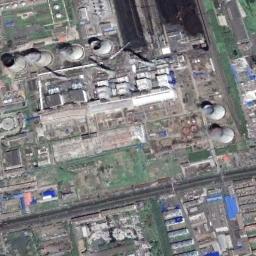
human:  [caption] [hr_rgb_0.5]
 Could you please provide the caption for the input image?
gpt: There are seven thermal power stations here, two of which are thinner and taller than others .

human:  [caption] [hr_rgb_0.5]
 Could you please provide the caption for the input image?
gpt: The thermal power station is on the grass next to some buildings .

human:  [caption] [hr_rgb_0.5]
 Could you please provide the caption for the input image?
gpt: Many buildings of different shapes and sizes are beside the thermal power station .

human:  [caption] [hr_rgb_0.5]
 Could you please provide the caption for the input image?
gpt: In the thermal power station, there are neatly planned factories and good greenery  There are three chimneys and six cooling towers .

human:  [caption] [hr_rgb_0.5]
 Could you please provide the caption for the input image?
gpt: There are many buildings and some chimneys on the thermal power station .